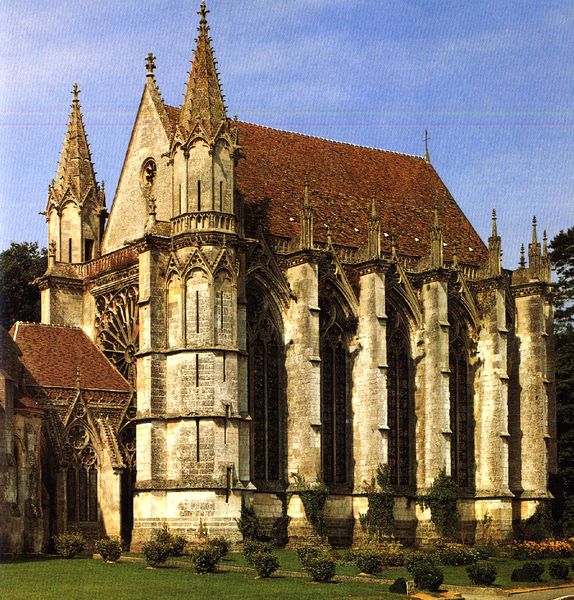
Titel: Abteikirche St.-Germer-de-Fly
Standort: St.-Germer-de-Fly (EU - F - Picardie)
Schlagwörter: fenster, dach, rasen, rose, rot, architektur, büsche, kirche, gotik, kreis, rund, giebel, kreuz, türme, spitzbogen, maßwerk, fialen, halbsäulen